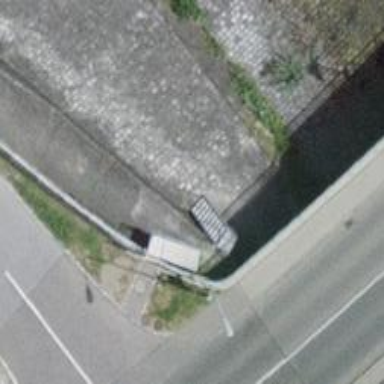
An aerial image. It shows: Road with steps.